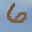
Label: 6